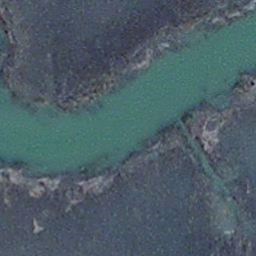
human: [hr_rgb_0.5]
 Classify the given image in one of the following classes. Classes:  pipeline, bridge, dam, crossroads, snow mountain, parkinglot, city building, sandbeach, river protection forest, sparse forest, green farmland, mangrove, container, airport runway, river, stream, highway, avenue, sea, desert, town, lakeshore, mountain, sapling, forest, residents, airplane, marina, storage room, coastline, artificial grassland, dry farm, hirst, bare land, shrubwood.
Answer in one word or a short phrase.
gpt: stream